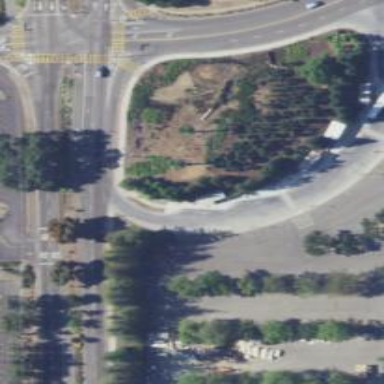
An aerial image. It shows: Busway road.